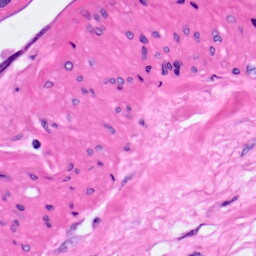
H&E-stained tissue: Pancreatic